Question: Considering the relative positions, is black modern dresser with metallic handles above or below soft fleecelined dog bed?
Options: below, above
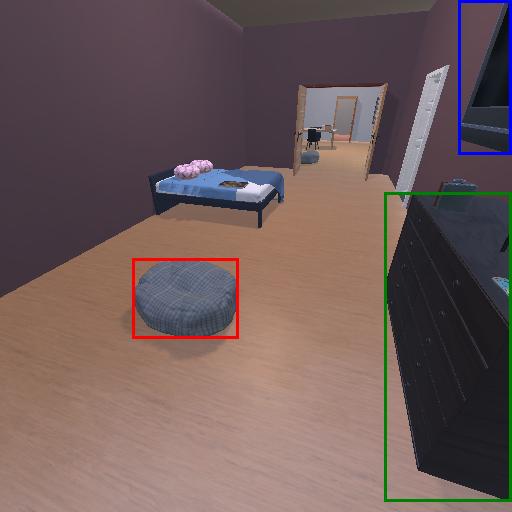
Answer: below